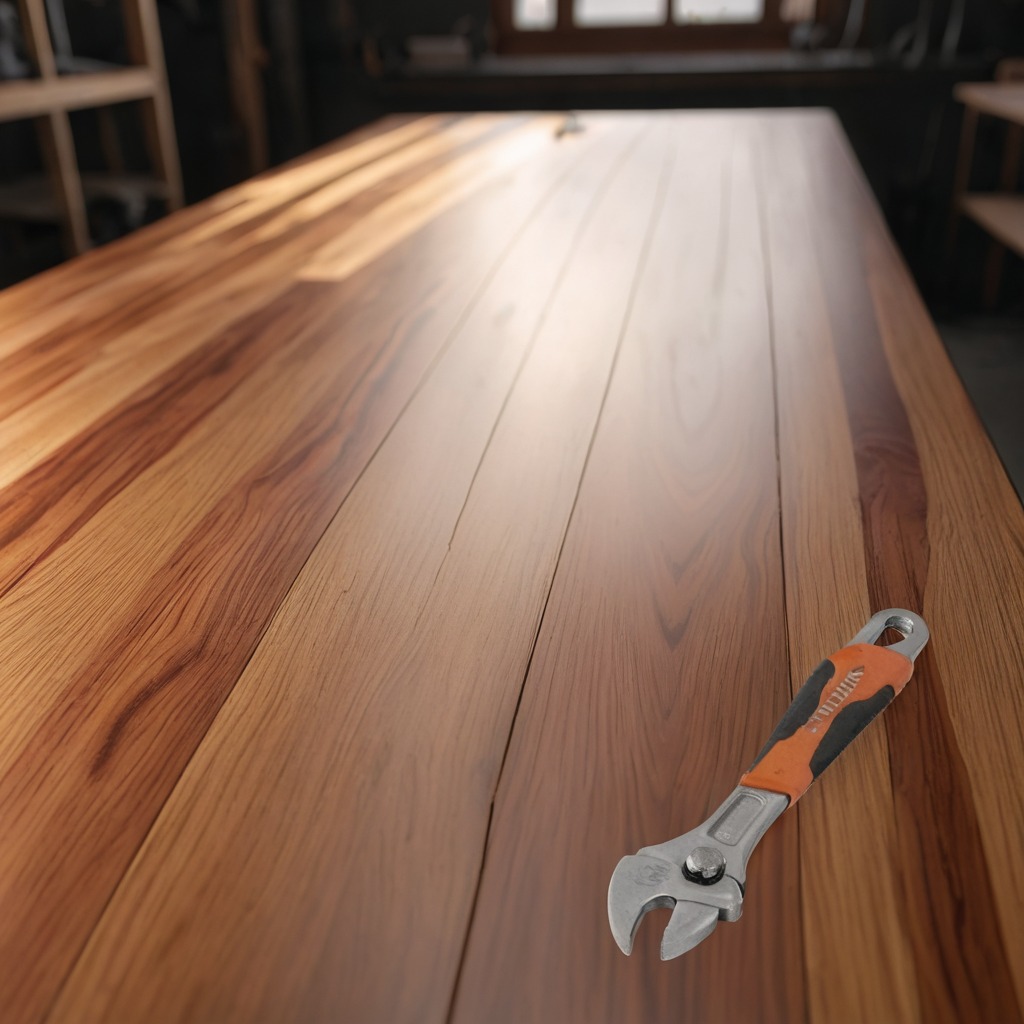
A wrench is lying on the wooden table.